Question: I am trying to communicate from my raspberry PI to a teensy (a arduino that can pretend to be a mouse and keyboard for those uninitiated).
I want to receive information on the arduino, and based on that information move the mouse.
On the arduino side, I have made this test script:
'''
void setup() {
Serial1.begin(9600); // According to the Teensy Docs, this is the RX1 & TX1 on my board.
// Serial itself corrosponds to the micro-usb port
}
String msg = "";
void loop() {
if(Serial1.available() > 0) {
msg = "";
while(Serial1.available() > 0) {
char read = Serial1.read();
msg += read;
}
Serial1.write('X'); // Acknowledge with reply
}
Serial1.println(msg); // Output to console for debugging
// Should be a number 1-9
// TODO: further processing
}
'''
On the raspberry pi, I am running this test script:
'''
import time
import serial
import random
ser = serial.Serial(
port='/dev/ttyS0',
baudrate = 9600,
parity=serial.PARITY_NONE,
stopbits=serial.STOPBITS_ONE,
bytesize=serial.EIGHTBITS,
timeout=1
)
while True:
n = random.randint(1,9)
print("Writing", n)
ser.write(n)
time.sleep(1)
feedback = ser.read()
print(feedback) // Expecting 'X'
'''
When i run the script, I see no output in the serial console as well as an empty message ('b''') (Note the timeout parameter)
I have already enabled serial communication with 'raspi-config' and restarted. When I list devices ('ls -l /dev/'), I can see:
'''
lrwxrwxrwx 1 root root 5 Apr 28 20:21 serial0 -> ttyS0
lrwxrwxrwx 1 root root 7 Apr 28 20:21 serial1 -> ttyAMA0
'''
As an additional test, I ran 'minicom -b 9600 -o -D /dev/ttyS0' with 1 wire connecting RX to TX on the pi, and it successfully echoed back.
Do I have a code issue, or possible hardware issue? Maybe since it is a teensy some different protocol is required? See <URL>
I'm out of ideas as to why it isn't communicating correctly. Here is my wiring:

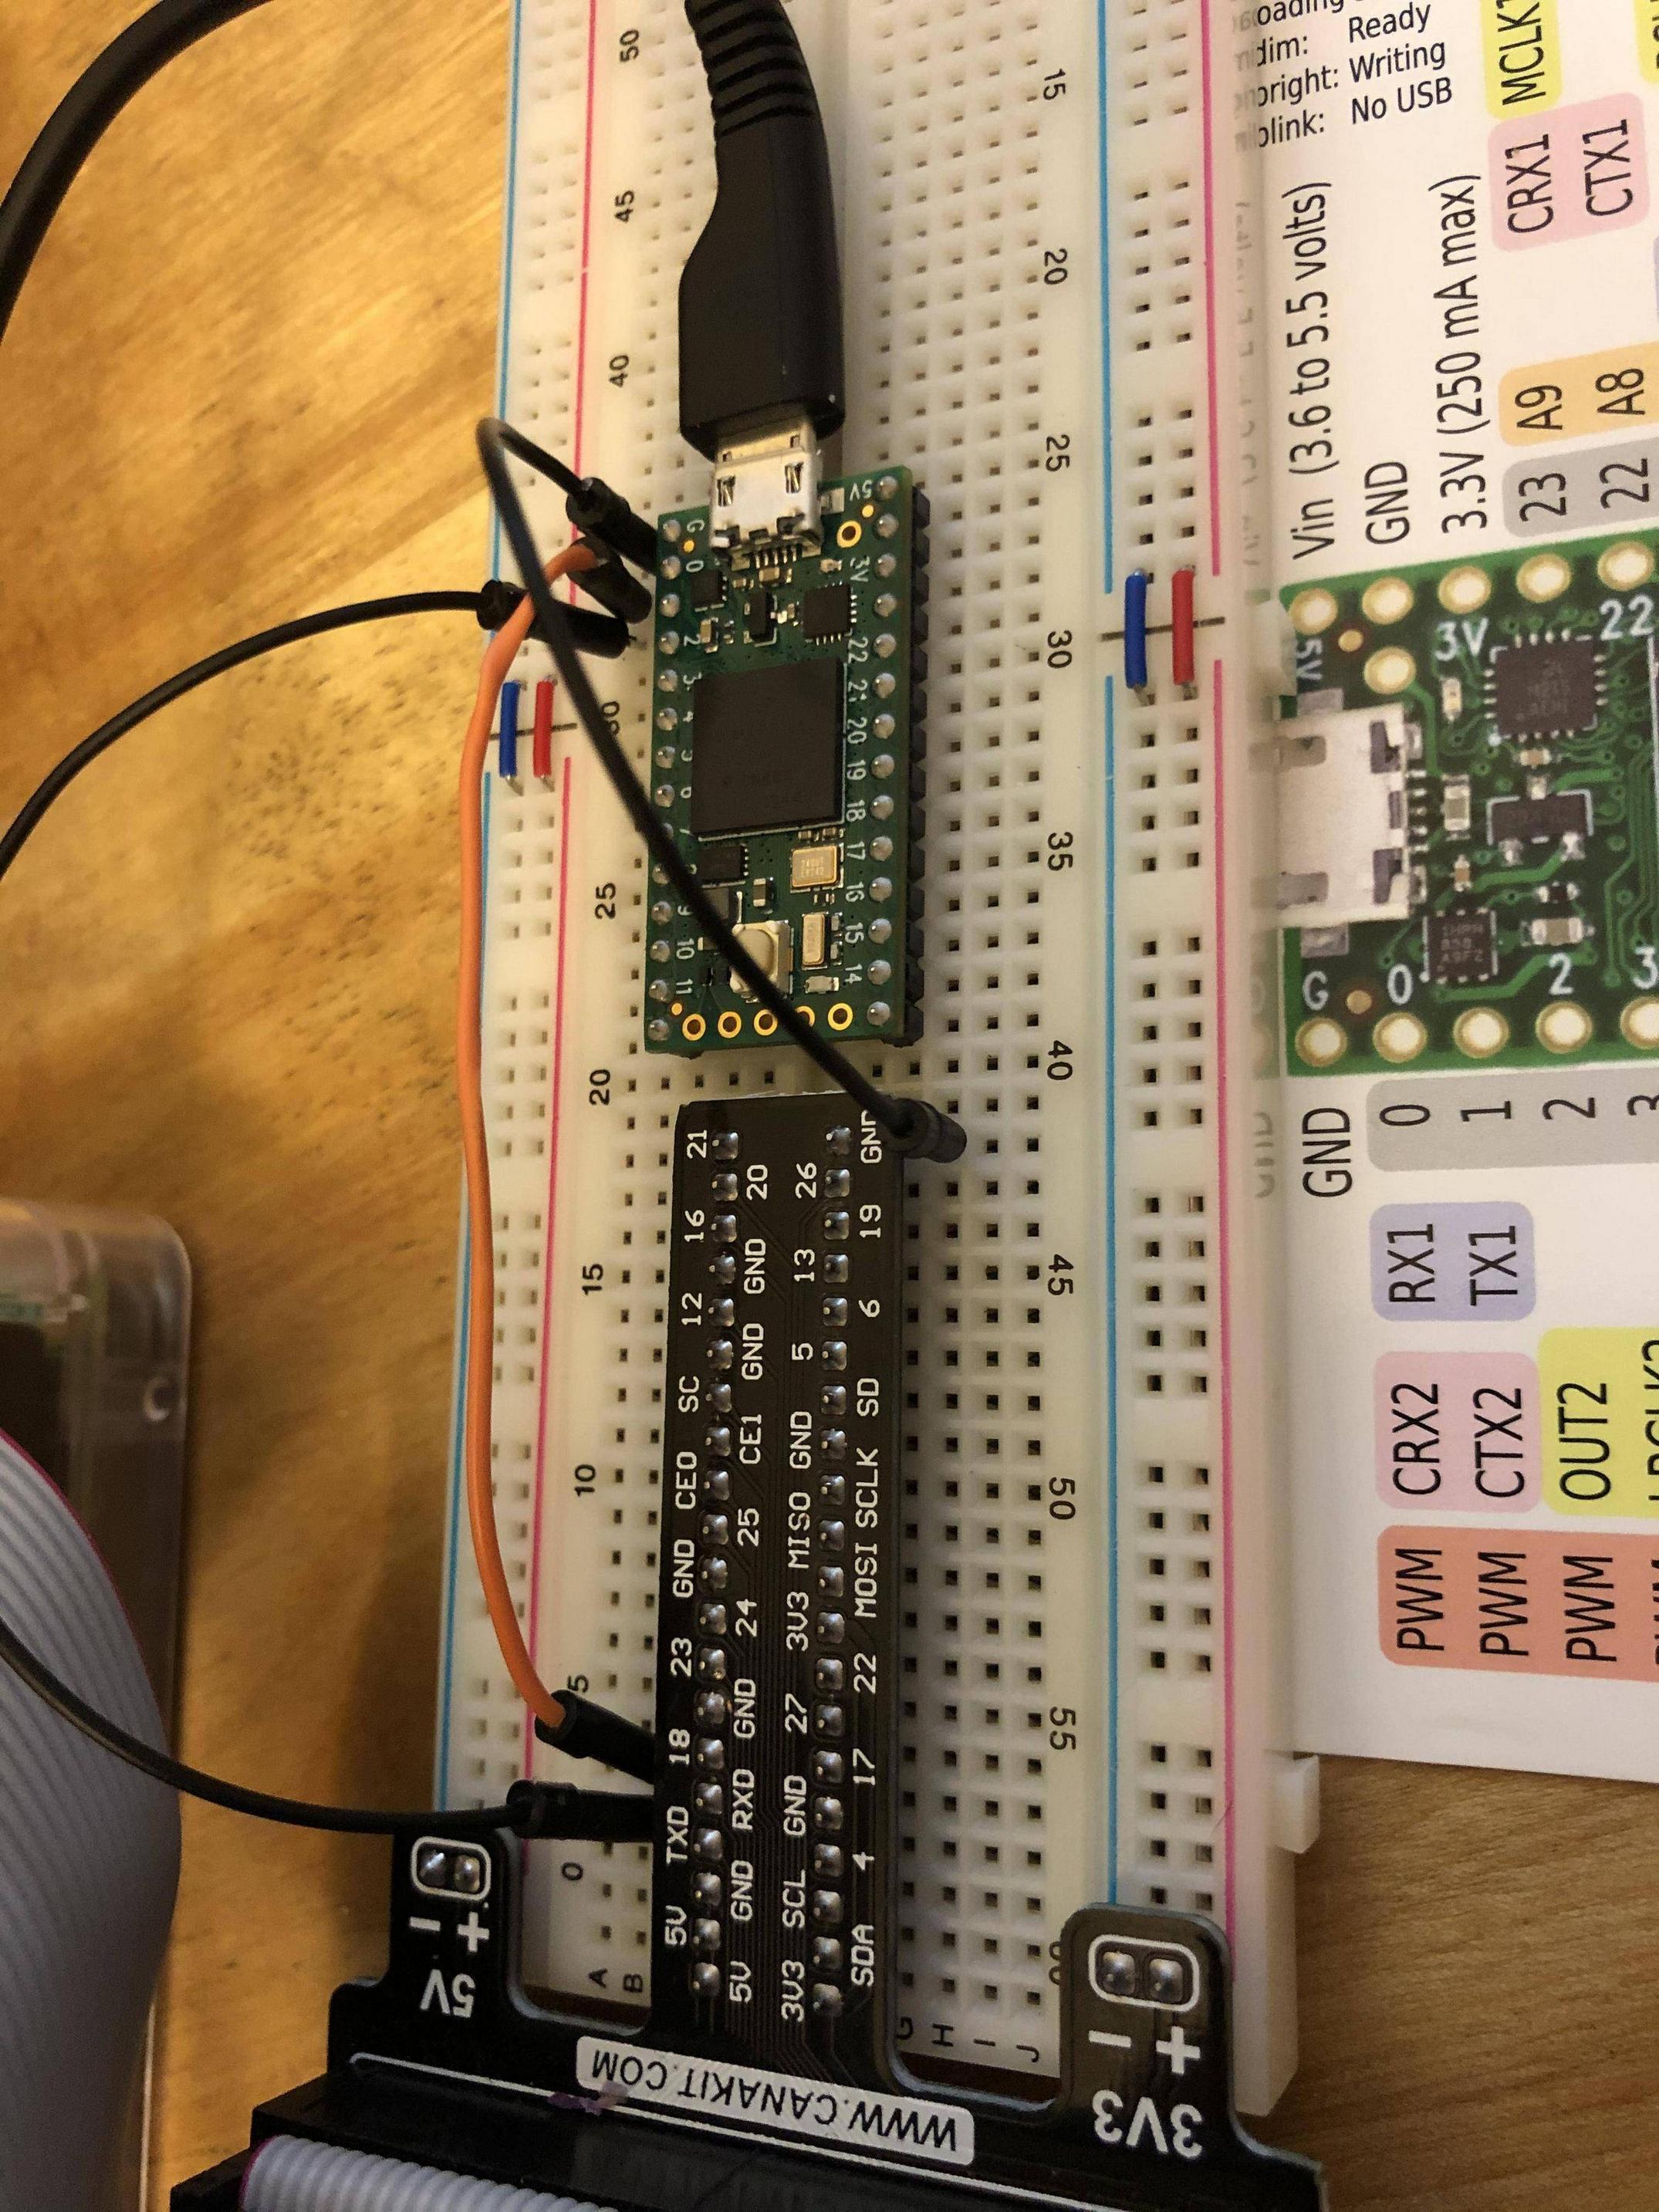
Answer: You have the Rx line connected together and the Tx lines connected together. What one transmits the other needs to receive. You need to go Tx-Rx and Rx-Tx.